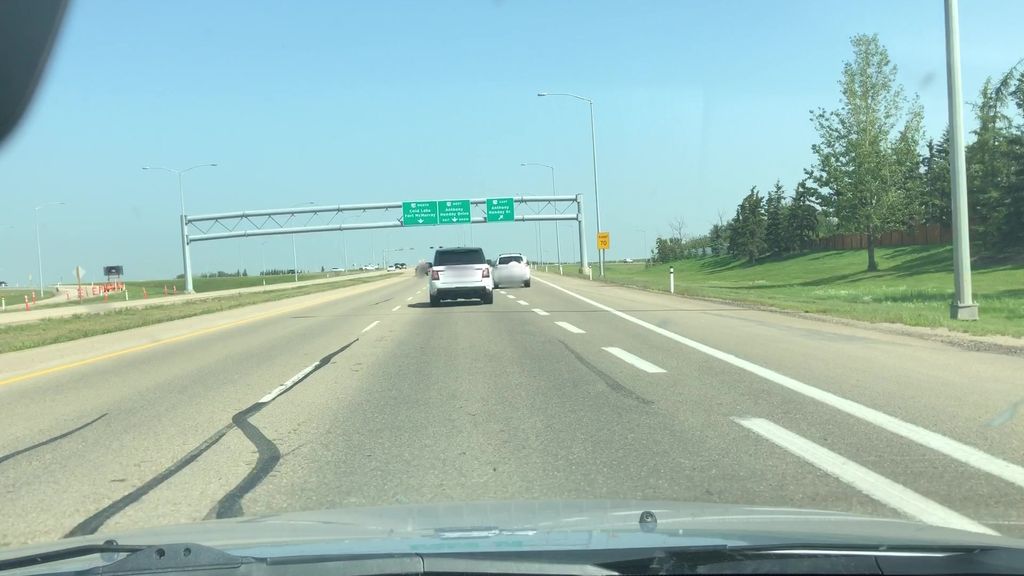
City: edmonton